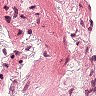
Metastatic tissue present: no